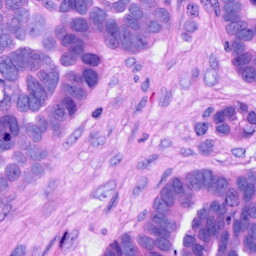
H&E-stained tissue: Ovarian